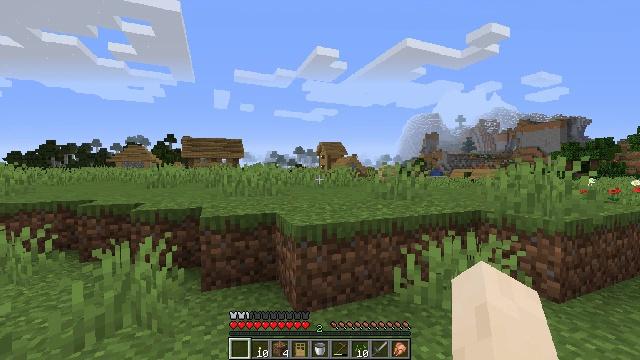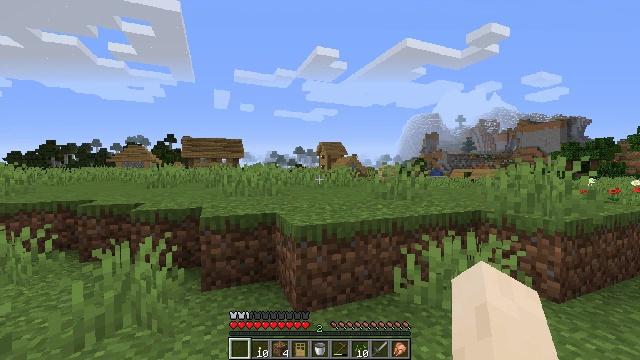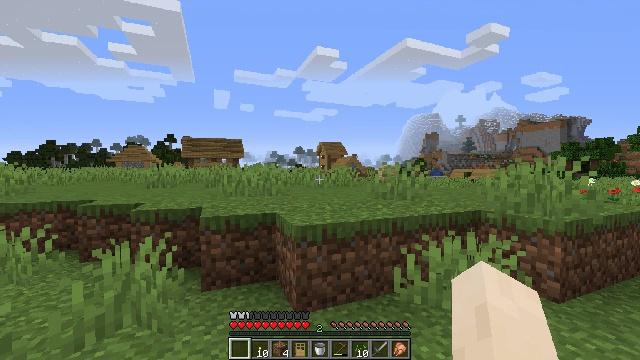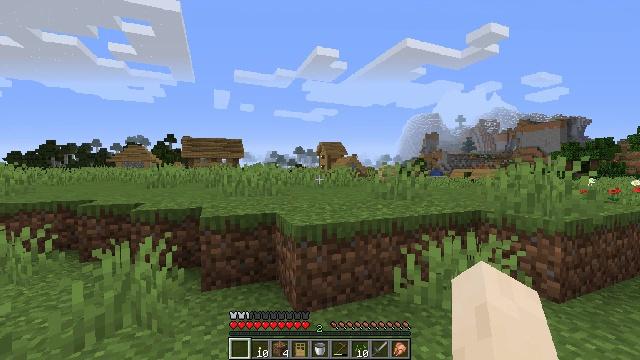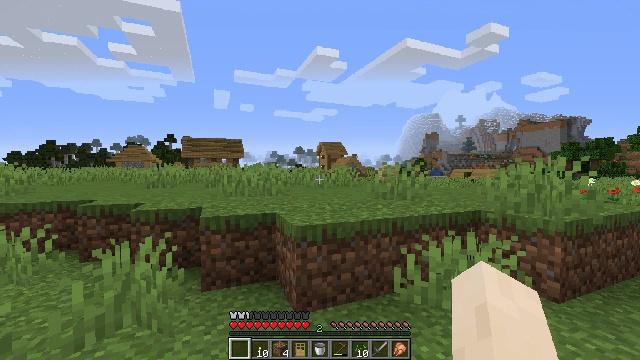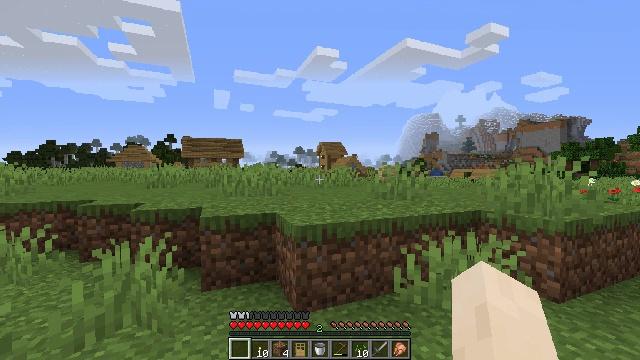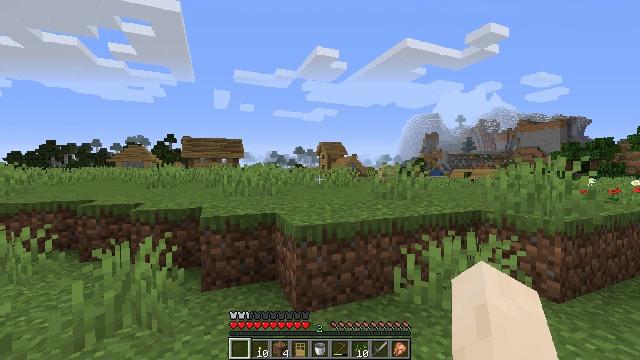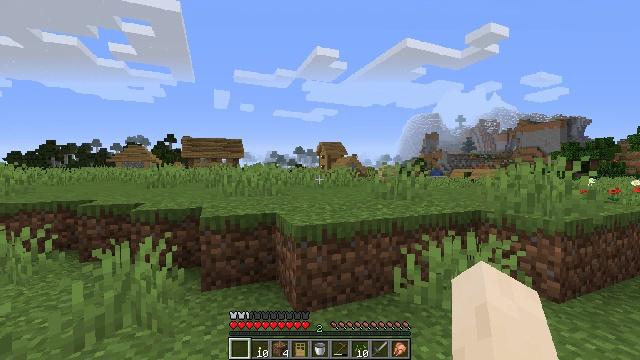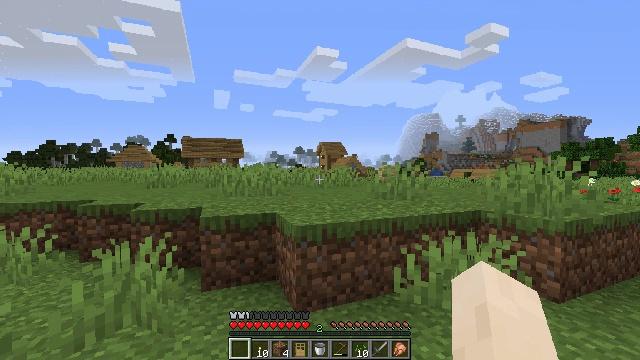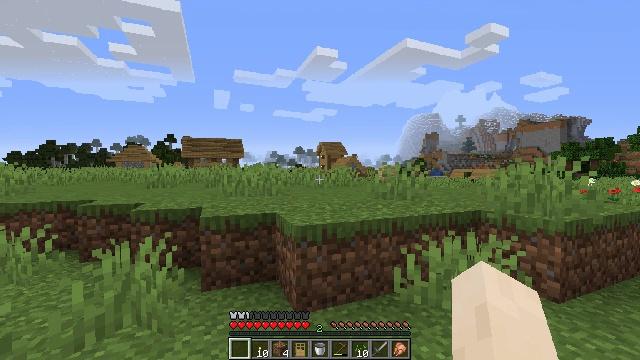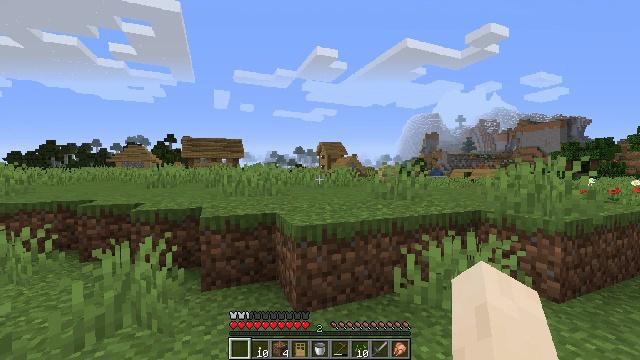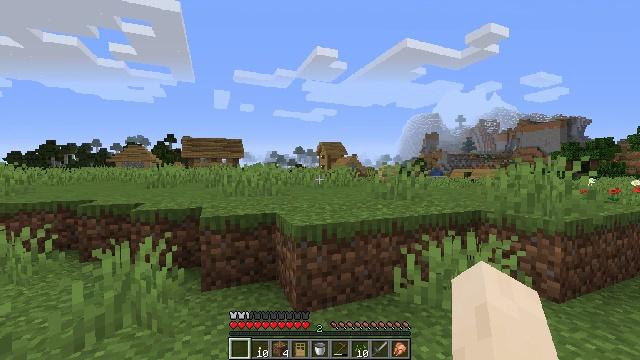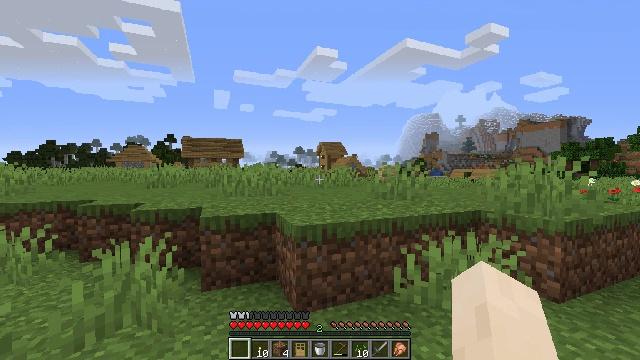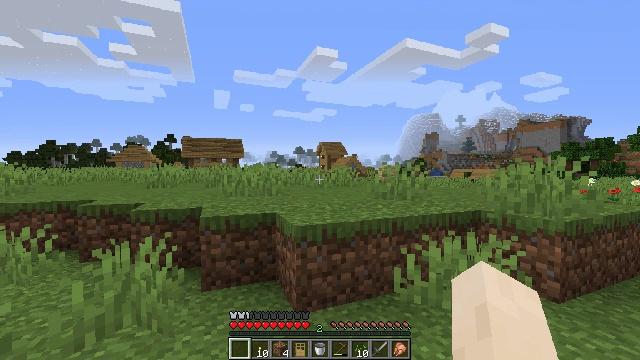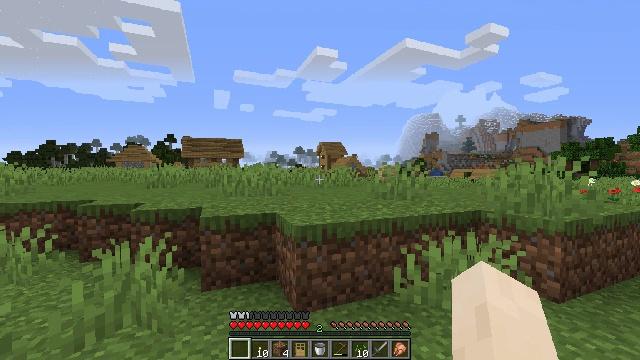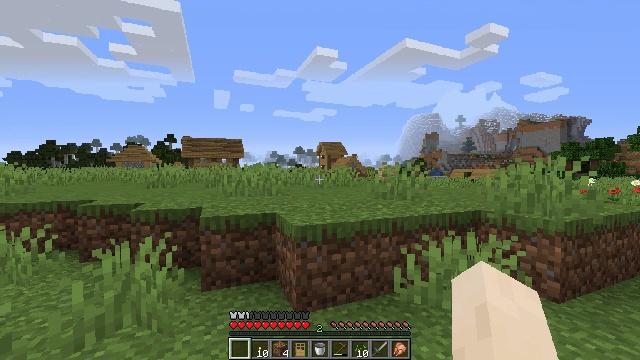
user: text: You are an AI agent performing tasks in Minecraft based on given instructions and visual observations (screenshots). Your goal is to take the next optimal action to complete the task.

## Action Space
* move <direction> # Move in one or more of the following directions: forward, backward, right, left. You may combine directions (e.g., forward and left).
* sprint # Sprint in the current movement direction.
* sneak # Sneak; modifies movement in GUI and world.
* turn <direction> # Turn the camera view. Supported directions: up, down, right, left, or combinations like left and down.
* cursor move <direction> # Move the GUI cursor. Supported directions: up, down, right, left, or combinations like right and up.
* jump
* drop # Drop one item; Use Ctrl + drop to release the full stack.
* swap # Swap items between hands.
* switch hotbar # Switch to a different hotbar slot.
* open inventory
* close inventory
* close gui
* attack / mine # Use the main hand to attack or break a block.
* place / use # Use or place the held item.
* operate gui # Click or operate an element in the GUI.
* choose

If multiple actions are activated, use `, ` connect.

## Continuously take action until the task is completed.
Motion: motion action
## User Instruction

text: Recycle the oak fence gate into your inventory.
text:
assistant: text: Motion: no_op
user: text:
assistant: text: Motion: no_op
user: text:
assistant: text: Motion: no_op
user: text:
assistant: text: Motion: no_op
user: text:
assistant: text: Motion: no_op
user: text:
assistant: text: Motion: no_op
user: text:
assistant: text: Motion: no_op
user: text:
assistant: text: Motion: no_op
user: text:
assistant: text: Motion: no_op
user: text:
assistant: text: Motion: no_op
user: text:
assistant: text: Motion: no_op
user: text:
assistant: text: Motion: no_op
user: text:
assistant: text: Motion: no_op
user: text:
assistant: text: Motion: no_op
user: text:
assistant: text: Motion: no_op
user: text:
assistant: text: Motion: no_op
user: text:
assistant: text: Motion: no_op
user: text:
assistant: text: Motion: no_op
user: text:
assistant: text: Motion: no_op
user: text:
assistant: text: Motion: no_op
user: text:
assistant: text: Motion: no_op
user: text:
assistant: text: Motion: no_op
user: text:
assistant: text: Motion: no_op
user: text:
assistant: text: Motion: no_op
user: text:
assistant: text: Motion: move forward
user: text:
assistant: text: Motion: move forward
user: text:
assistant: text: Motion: move forward
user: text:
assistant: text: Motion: move forward
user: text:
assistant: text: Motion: move forward
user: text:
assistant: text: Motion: move forward